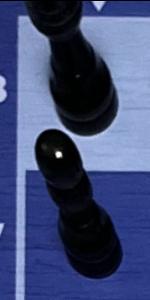
Label: Pawn_Black